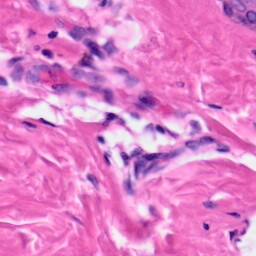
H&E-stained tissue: Skin